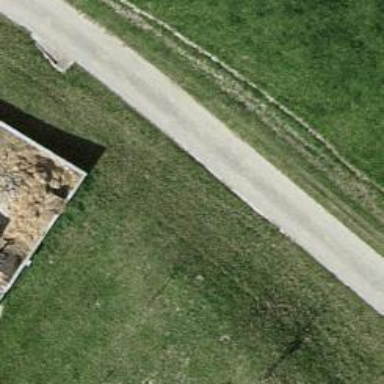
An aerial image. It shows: Paved track road with grade1 track type.